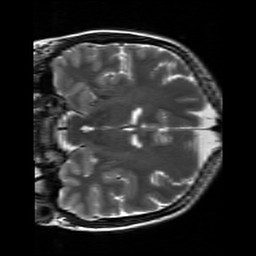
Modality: T2w
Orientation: coronal
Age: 24
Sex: female
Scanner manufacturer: siemens
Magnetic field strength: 3 T
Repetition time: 7 s
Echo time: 0.09 s